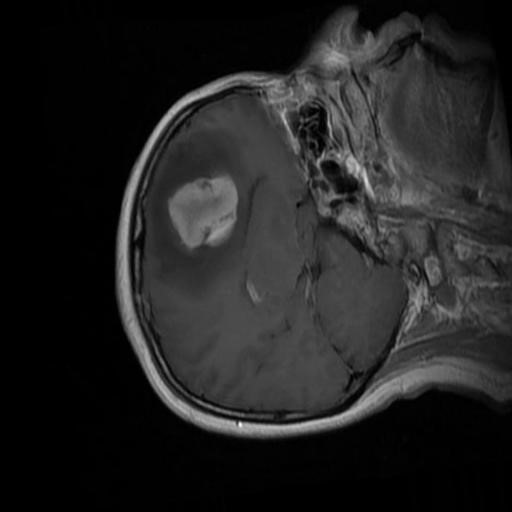
Label: brain_menin